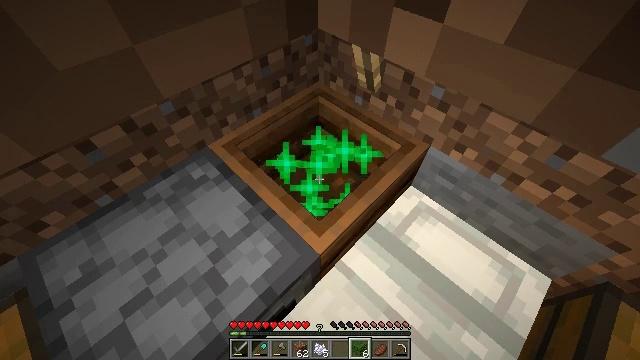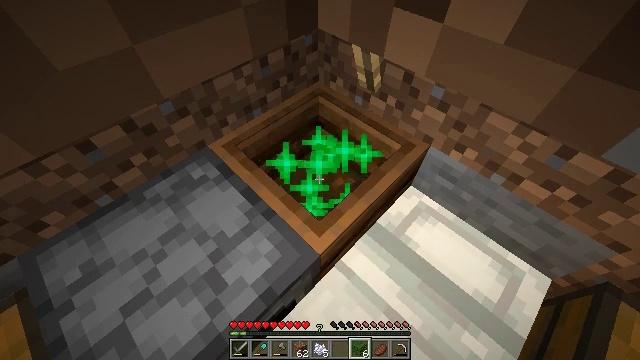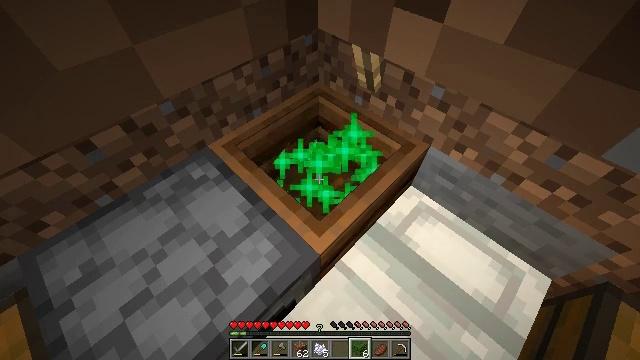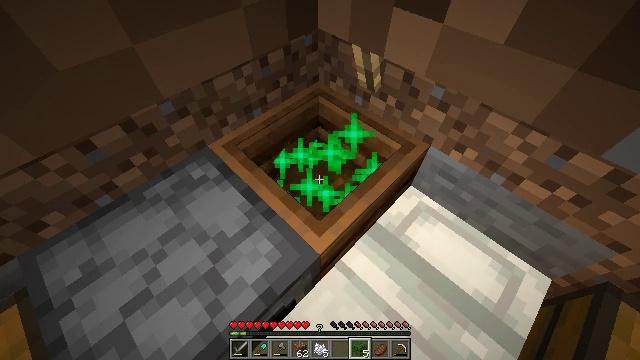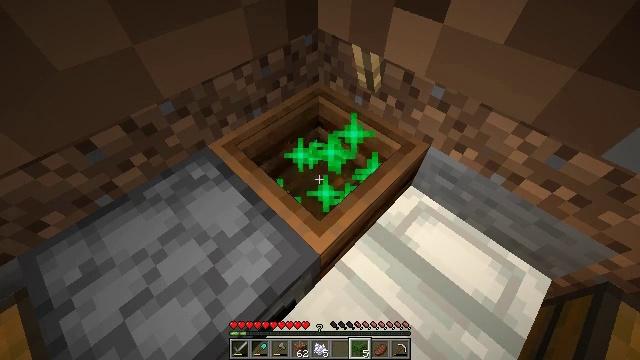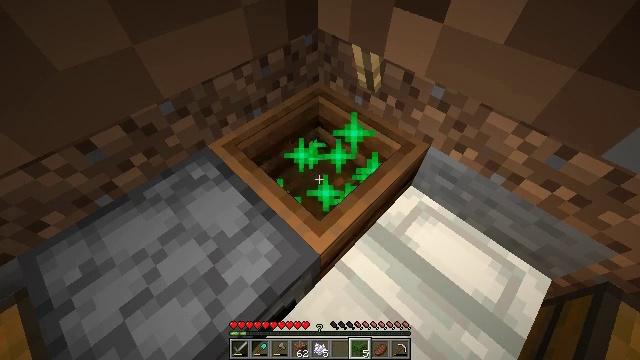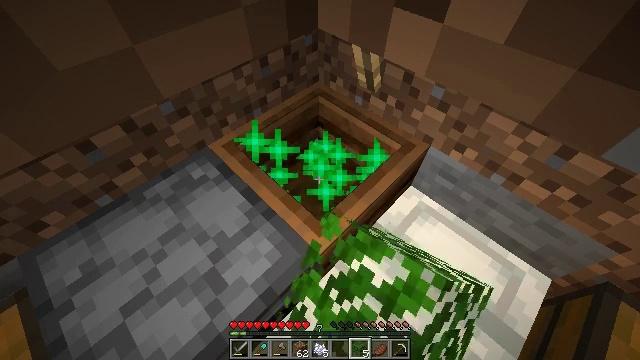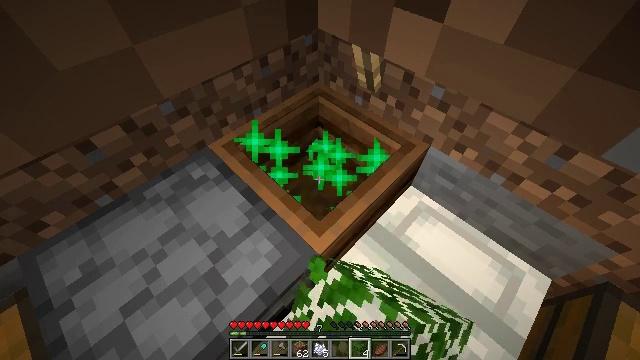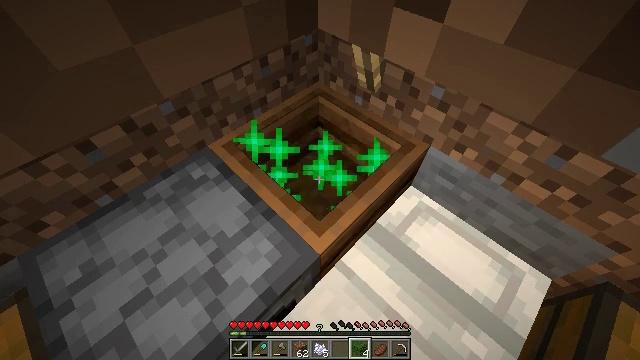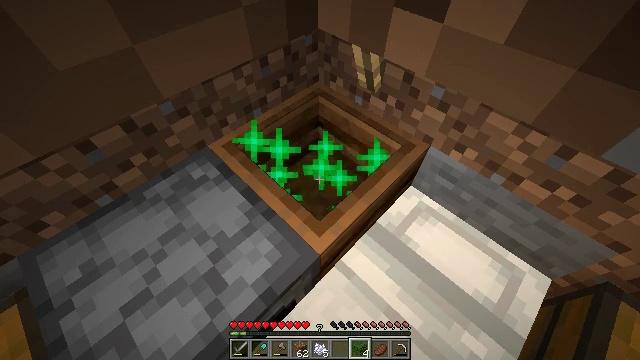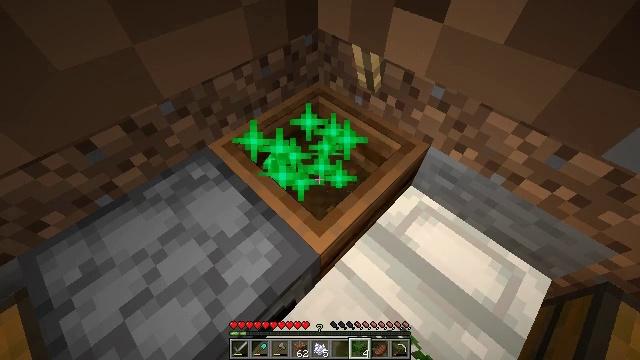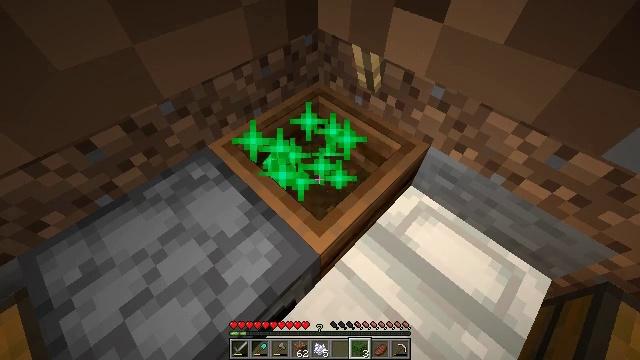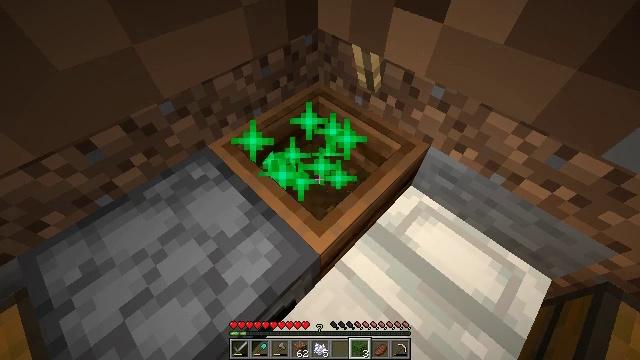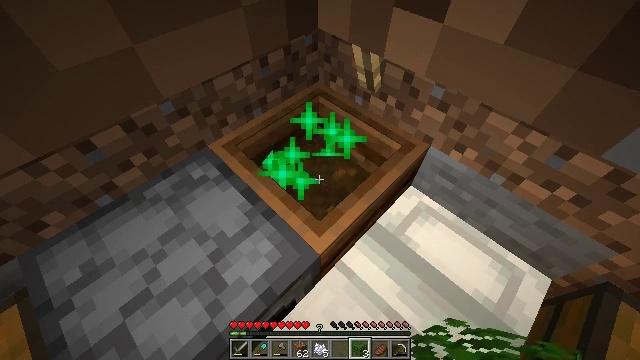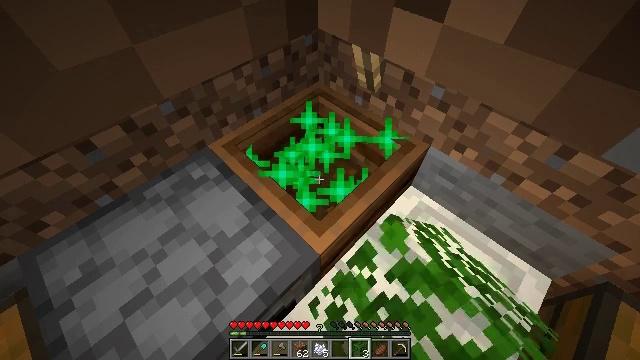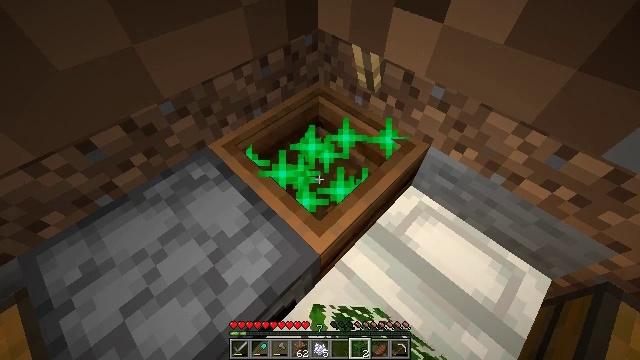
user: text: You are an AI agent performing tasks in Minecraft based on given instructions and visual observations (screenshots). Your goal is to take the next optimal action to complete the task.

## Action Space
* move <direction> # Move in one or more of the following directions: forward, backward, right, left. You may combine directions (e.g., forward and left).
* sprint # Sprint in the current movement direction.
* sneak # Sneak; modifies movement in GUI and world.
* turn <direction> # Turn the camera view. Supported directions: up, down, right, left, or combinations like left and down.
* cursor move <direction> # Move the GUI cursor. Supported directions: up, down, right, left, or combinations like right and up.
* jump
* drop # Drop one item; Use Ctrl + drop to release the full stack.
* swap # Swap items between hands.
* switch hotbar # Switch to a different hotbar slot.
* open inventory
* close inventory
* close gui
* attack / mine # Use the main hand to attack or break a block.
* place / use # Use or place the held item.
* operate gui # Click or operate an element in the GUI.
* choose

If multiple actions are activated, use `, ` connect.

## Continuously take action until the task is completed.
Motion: motion action
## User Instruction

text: Check crafting table to make white dye.
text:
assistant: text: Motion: use / place
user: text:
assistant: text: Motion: use / place
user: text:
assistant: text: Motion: use / place
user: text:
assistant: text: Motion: use / place
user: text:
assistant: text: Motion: use / place
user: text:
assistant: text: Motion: use / place
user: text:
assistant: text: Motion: use / place
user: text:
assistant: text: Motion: use / place
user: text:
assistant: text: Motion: use / place
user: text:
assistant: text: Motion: use / place
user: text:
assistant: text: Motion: use / place
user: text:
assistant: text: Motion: use / place
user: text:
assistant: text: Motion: use / place
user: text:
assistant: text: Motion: use / place
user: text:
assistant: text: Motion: use / place
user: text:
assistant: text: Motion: use / place
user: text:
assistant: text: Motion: use / place
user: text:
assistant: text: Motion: use / place
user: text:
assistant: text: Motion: use / place
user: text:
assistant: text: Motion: use / place
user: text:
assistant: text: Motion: use / place
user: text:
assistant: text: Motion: use / place
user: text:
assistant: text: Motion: use / place
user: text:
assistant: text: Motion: use / place
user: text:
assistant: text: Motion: use / place
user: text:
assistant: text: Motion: use / place
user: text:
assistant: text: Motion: use / place
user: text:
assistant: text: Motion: use / place
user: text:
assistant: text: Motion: use / place
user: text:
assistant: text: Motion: use / place